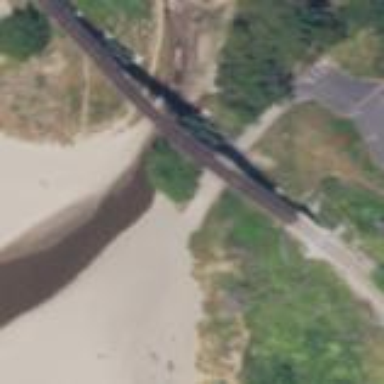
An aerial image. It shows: Man-made bridge.